Question: The navigation bar I'm making has a problem with the background color: it's not filling the entire container.
---
What it looks like:
---
I want the lighter blue to extend from the top of the webpage to the top of the menu, and I want both colors to span the entire page horizontally.
---
My code:
'''
<html>
<head>
<title>
Patrick's Website: Home
</title>
<style>
header {
color: white;
font-family: "Arial", serif;
max-width: 100%;
background-color: #3366FF;
}
.items {
float: left;
width: 100%;
padding: 0;
margin: 0;
list-style-type: none;
display: inline;
}
.item {
float: left;
font-family: "Arial", serif;
height: 3em;
text-decoration: none;
background-color: #0000FF;
padding: 0.2em 0.6em;
color: white;
}
.item:hover {
background-color: #3366FF;
}
</style>
</head>
<body>
<header>
<h1>
Website
</h1>
<nav>
<ul class="items">
<li> <a href="" class="item"> Link One </a> </li>
<li> <a href="" class="item"> Link two </a> </li>
<li> <a href="" class="item"> Link three </a> </li>
<li> <a href="" class="item"> Link four </a> </li>
</ul>
</nav>
</header>
<hr>
<main>
</main>
</body>
'''
'
Fiddle: <URL>
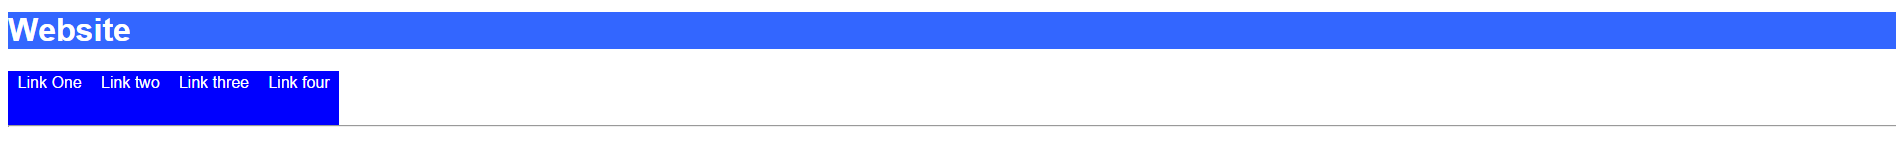
Answer: You should remove the margin on the '<h1>' and use padding in its place, and color the background of the '<ul>' if you want the color to span the width of the page.
'''
header {
color: white;
font-family: "Arial", serif;
max-width: 100%;
background-color: #3366FF;
}
.items {
float: left;
width: 100%;
padding: 0;
margin: 0;
list-style-type: none;
display: inline;
}
.item {
float: left;
font-family: "Arial", serif;
height: 3em;
text-decoration: none;
background-color: #0000FF;
padding: 0.2em 0.6em;
color: white;
}
.item:hover {
background-color: #3366FF;
}
h1 {
margin: 0;
padding: 20px 0;
}
ul {
background: #00f;
}
'''
'''
<header>
<h1>
Website
</h1>
<nav>
<ul class="items">
<li> <a href="" class="item"> Link One </a>
</li>
<li> <a href="" class="item"> Link two </a>
</li>
<li> <a href="" class="item"> Link three </a>
</li>
<li> <a href="" class="item"> Link four </a>
</li>
</ul>
</nav>
</header>
<hr>
<main></main>
'''